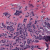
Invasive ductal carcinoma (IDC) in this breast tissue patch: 1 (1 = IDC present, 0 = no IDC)